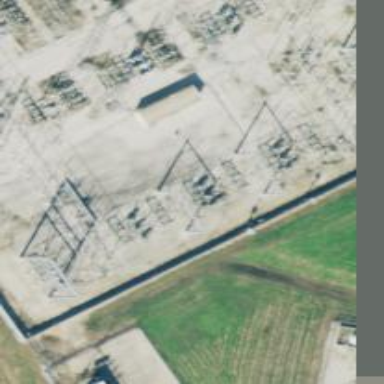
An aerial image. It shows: Switch used for power control.